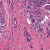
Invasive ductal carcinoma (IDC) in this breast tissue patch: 0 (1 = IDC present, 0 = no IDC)